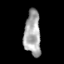
Tissue: skin
Cell type: Epithelial cells
Senescence score: 0.9264
Nuclear area (px): 723
Mean DAPI intensity: 167.032